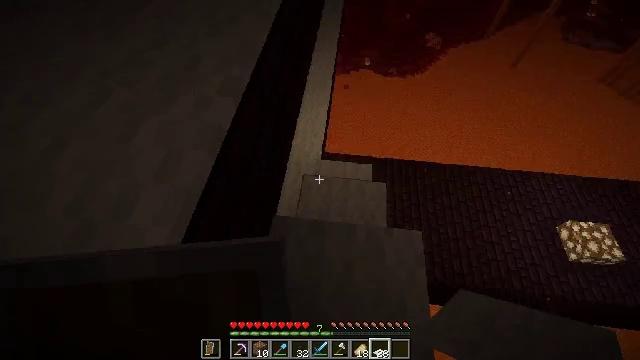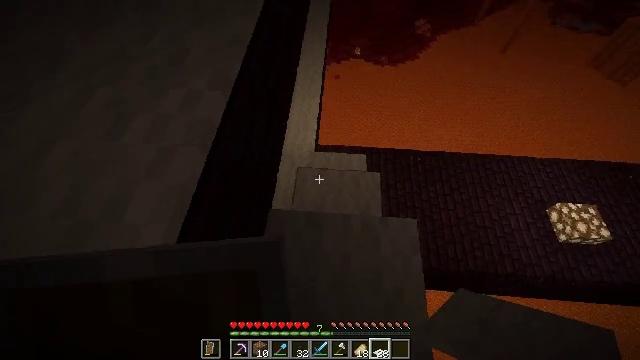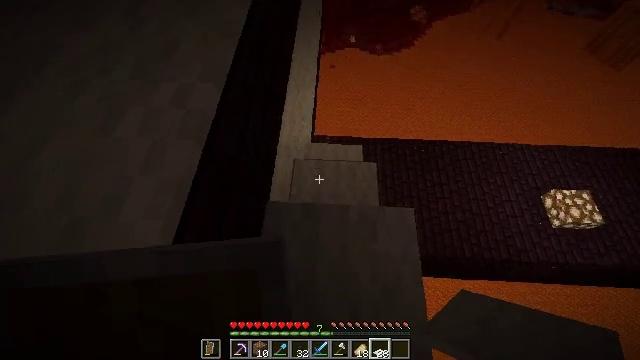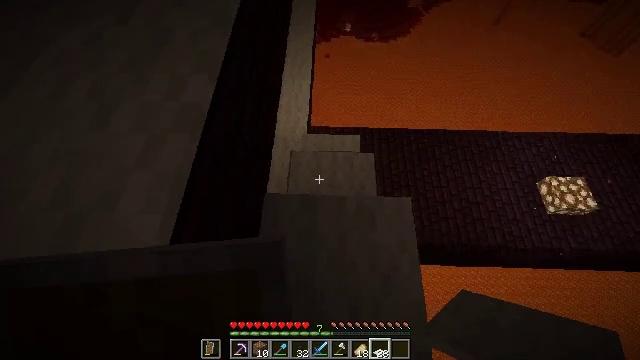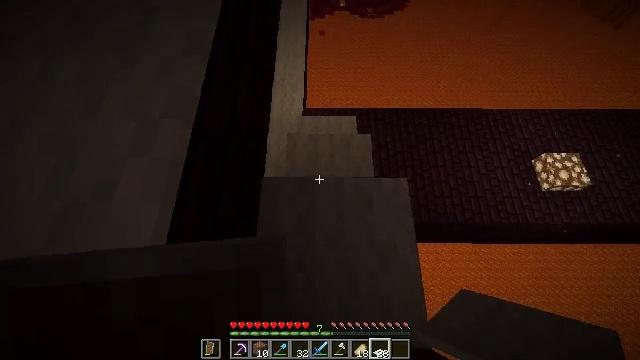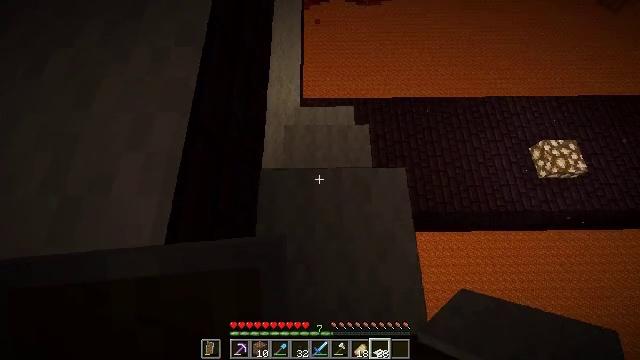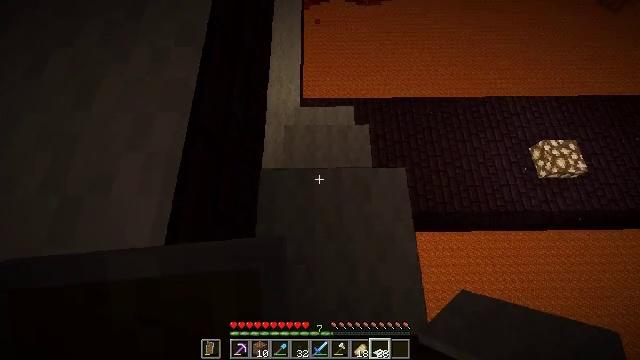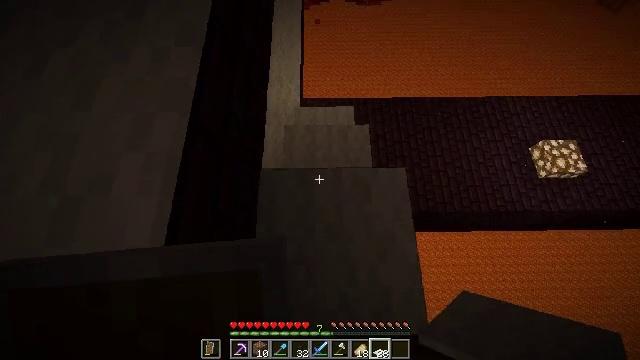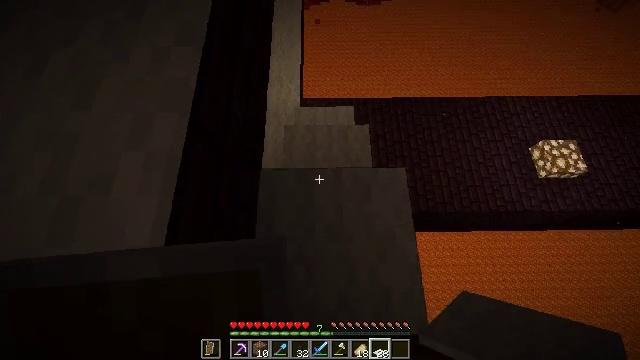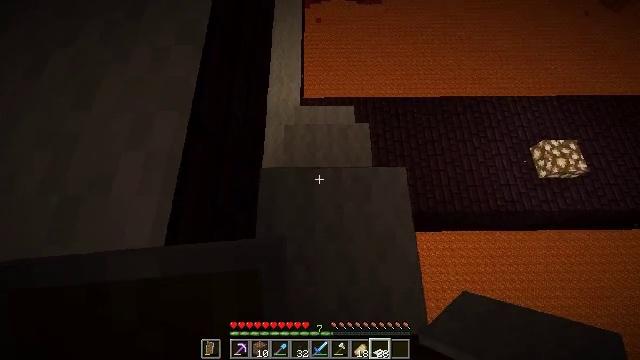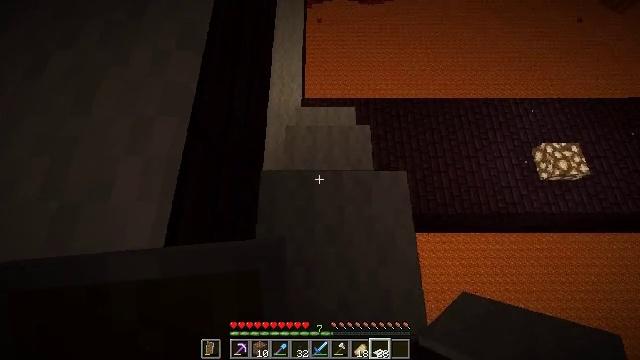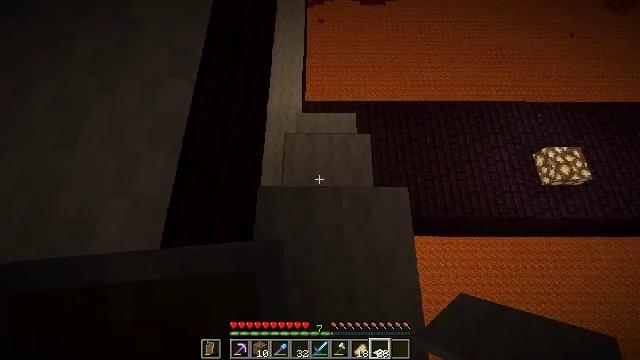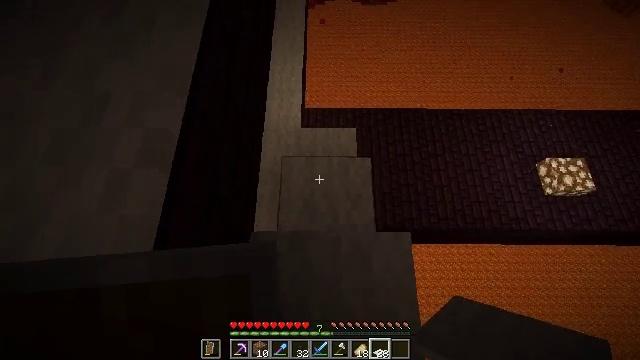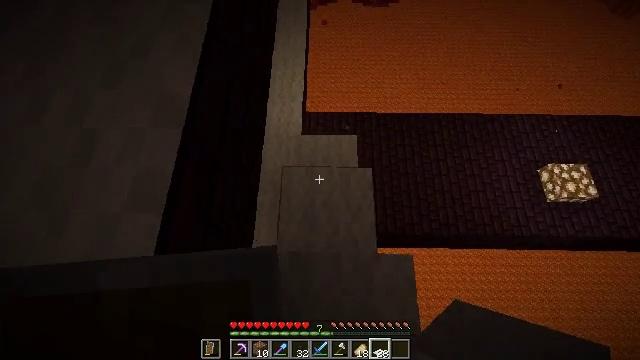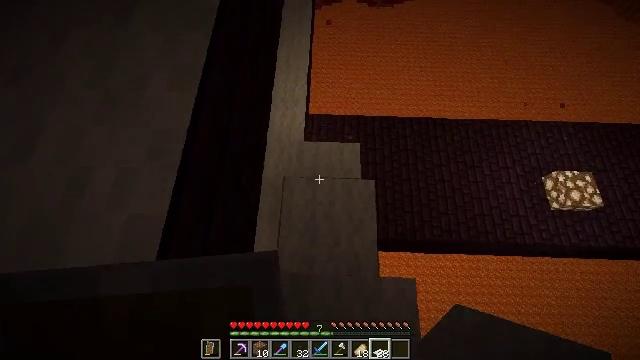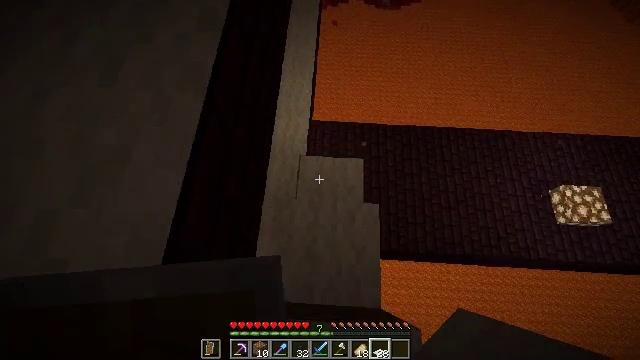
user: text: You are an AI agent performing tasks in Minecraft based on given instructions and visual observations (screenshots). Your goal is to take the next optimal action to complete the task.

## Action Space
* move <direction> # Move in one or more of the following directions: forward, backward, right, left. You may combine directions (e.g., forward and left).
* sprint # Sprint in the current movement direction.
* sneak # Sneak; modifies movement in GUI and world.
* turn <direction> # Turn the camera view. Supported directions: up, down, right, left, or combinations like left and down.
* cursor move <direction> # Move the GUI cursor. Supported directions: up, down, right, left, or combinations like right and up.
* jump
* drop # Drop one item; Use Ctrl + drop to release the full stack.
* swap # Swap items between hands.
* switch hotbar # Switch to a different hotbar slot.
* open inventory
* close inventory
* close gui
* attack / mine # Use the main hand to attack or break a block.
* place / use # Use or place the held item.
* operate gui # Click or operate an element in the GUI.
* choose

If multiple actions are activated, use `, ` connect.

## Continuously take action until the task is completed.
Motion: motion action
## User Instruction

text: Mine the glass to clear the view.
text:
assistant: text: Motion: turn right and down
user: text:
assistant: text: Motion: turn right and down
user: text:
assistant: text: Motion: turn right and down
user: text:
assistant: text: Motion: turn right and down
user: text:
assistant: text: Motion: turn right and down
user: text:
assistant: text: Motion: no_op
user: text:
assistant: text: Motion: no_op
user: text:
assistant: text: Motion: no_op
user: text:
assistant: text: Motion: no_op
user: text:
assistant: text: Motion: move forward
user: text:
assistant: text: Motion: move forward
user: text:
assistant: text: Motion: move forward
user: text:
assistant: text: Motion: move forward
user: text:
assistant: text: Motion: move forward, turn left
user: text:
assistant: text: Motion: turn left
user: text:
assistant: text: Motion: turn left
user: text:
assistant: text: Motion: turn left
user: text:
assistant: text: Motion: no_op
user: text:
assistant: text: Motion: no_op
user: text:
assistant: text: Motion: no_op
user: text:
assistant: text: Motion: move forward
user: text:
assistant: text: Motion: move forward, turn left
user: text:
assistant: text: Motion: move forward, turn left
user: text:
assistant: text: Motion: turn left and up
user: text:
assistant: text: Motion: turn left and up
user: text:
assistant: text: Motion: turn left and up
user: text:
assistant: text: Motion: turn left
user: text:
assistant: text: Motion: turn left
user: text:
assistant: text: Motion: turn left
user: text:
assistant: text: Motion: move forward, turn left